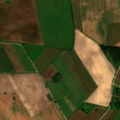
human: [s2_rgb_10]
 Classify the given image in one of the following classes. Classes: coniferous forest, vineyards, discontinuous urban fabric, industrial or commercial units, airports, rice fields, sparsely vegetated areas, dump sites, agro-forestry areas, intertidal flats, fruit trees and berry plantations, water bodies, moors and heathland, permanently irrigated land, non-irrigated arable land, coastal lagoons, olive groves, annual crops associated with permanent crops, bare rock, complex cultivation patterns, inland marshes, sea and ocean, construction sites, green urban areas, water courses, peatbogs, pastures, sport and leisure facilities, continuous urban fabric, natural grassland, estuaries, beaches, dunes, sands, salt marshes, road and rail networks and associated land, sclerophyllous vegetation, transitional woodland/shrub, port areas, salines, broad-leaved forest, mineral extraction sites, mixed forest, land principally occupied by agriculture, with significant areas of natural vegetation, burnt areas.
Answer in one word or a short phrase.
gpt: non-irrigated arable land, complex cultivation patterns